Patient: sex F, age 60
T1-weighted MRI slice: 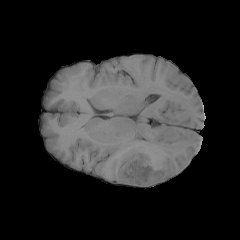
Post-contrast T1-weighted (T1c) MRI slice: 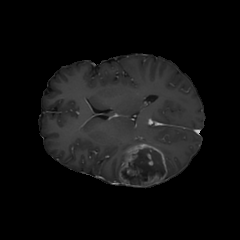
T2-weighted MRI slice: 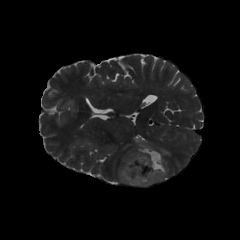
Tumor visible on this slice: yes
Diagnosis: Glioblastoma, IDH-wildtype
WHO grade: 4